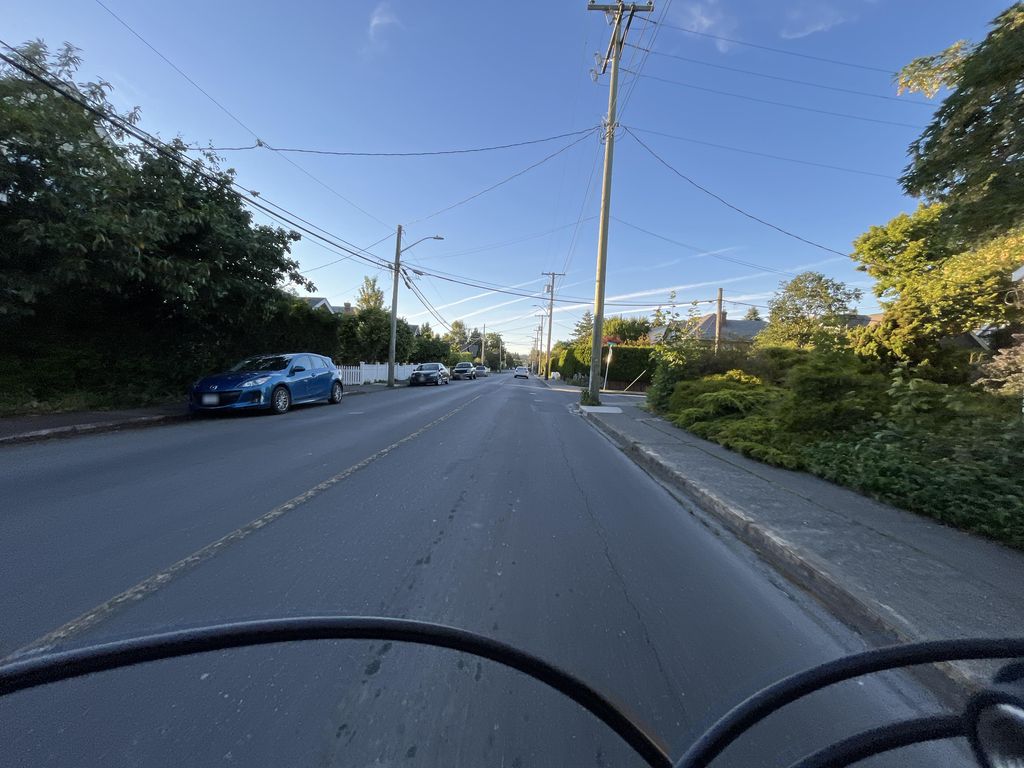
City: victoria